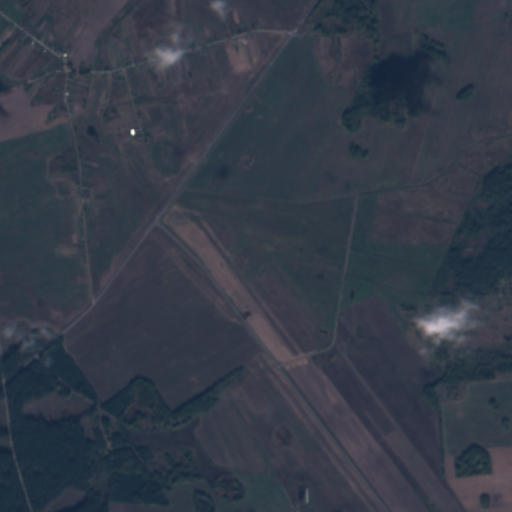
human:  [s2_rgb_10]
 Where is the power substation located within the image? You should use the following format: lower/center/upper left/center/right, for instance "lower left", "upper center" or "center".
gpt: The power substation is located in the upper center of the image.
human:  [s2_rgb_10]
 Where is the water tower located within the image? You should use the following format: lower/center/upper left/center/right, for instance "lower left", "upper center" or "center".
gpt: The water tower is located in the lower center of the image.
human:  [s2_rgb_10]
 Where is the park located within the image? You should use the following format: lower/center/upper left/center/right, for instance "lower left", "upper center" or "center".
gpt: There is no park in the image.